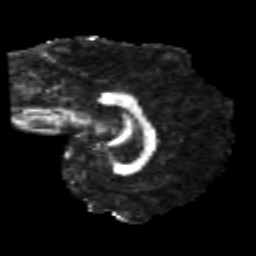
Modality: FA
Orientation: sagittal
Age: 22
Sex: female
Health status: healthy
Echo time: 0.074 s